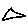
Label: triangle